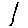
Label: star